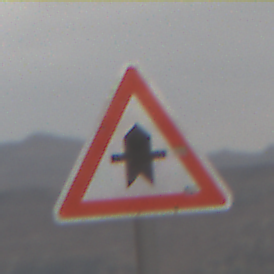
Verkehrszeichen: Vorfahrt
Umgebung: Outdoor, Nature
Tageszeit: MorningAfternoon
Wetter: Overcast
Licht: Natural
Jahreszeit: NotSpecified
Kontrast: LowContrast